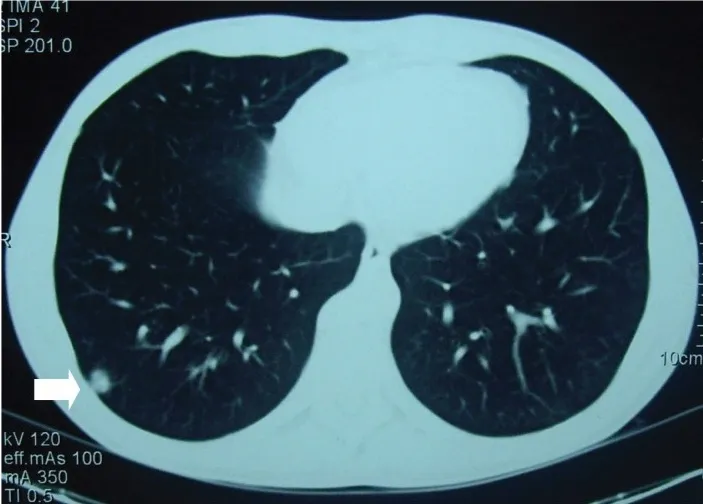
CT-scan of the chest showing a well-circumscribed mass in the right lung basis (arrow).
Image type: radiology (ct)